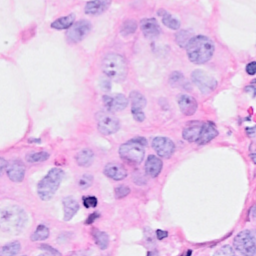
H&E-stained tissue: Breast